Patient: sex M, age 44
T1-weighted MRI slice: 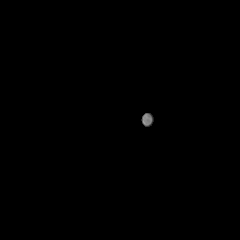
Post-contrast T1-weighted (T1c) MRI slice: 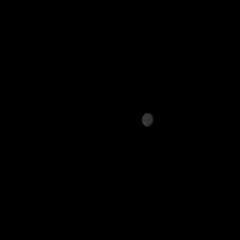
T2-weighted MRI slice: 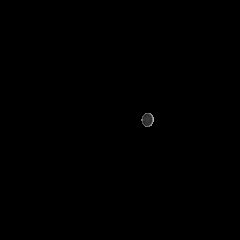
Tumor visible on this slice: no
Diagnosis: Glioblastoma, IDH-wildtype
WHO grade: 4